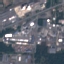
Label: Industrial